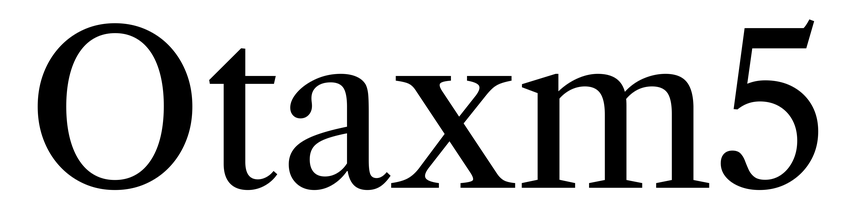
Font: LibreCaslonText_Regular